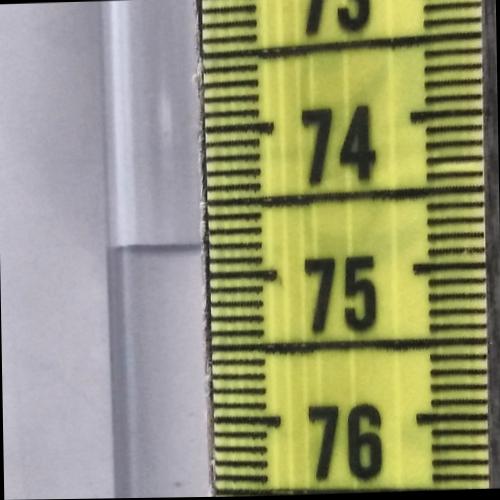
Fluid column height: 74.8 cm